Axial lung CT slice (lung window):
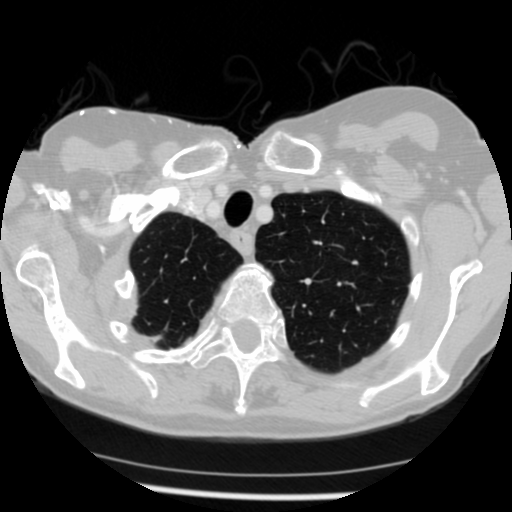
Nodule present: no